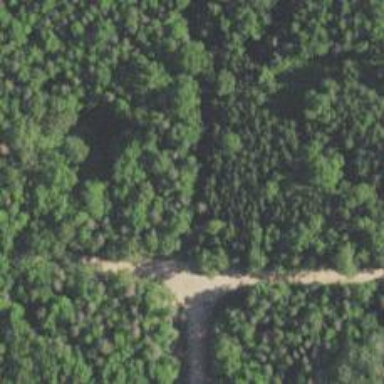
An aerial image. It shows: Historical abandoned railway spur.